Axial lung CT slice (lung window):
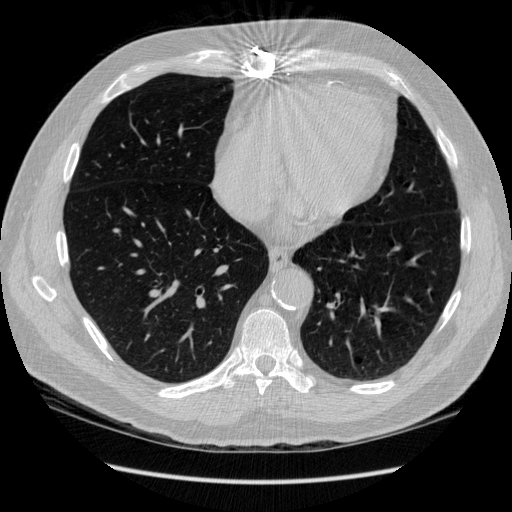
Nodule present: no